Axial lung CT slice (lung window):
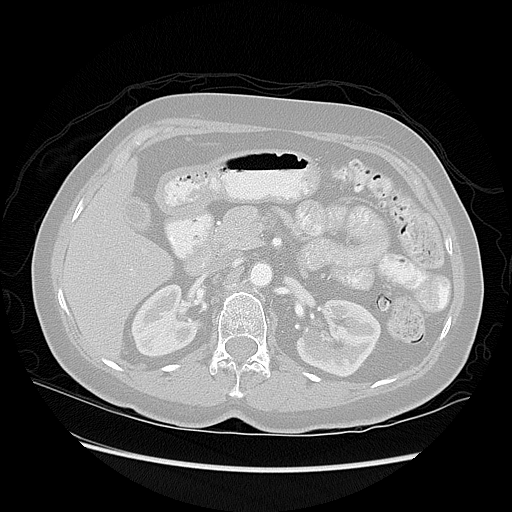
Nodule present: no